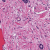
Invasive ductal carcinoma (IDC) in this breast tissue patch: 0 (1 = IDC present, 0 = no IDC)